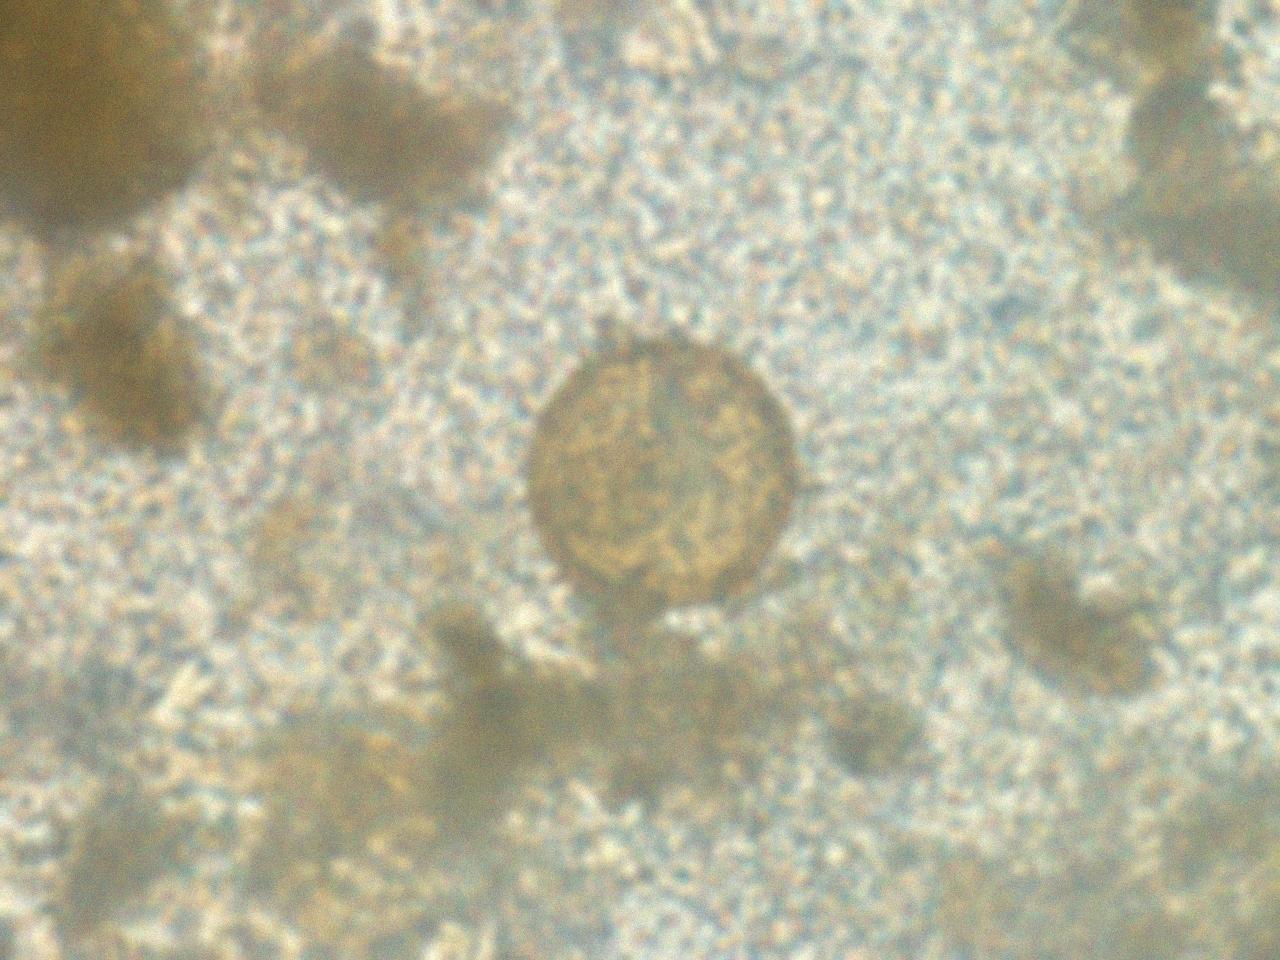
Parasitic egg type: Hymenolepis diminuta